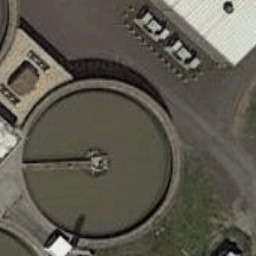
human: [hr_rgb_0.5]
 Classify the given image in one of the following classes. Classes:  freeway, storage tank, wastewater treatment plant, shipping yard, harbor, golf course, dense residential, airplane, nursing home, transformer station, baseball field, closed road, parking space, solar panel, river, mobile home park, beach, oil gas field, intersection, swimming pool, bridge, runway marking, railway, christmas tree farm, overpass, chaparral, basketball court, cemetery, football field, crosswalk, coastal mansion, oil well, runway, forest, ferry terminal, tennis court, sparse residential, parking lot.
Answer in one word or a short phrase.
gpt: wastewater treatment plant